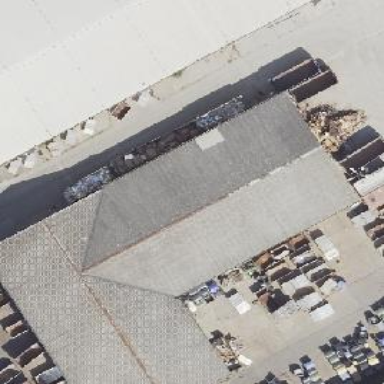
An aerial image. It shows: Commercial building with gabled roof.